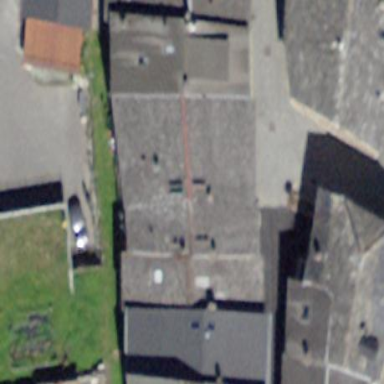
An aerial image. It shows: Terrace building.